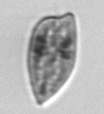
Label: Prorocentrum_dentatum